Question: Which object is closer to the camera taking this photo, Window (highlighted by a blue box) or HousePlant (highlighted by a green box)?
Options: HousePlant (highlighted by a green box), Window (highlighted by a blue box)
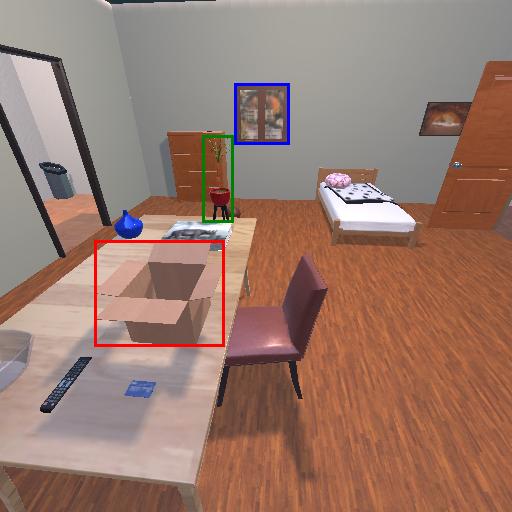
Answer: HousePlant (highlighted by a green box)